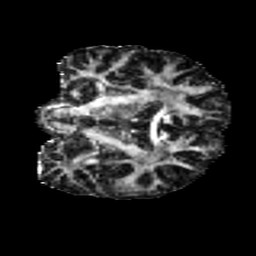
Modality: FA
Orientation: coronal
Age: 40
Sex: male
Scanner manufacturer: ge
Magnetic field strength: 3 T
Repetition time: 7.8 s
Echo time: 0.0609 s